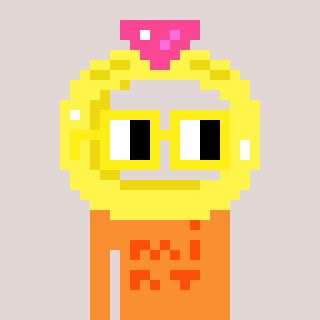
a pixel art character with square yellow glasses, a ring-shaped head and a orange-colored body on a warm background